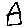
Label: house